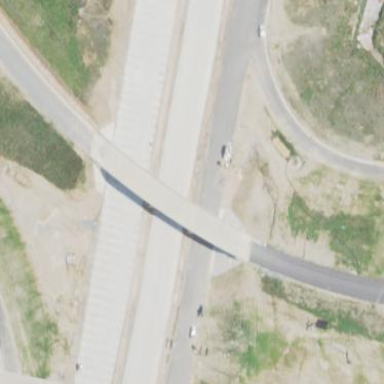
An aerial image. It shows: Man-made bridge.